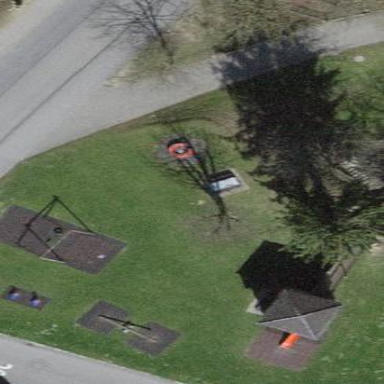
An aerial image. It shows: Playground area for leisure land.